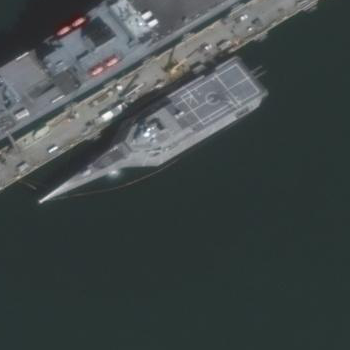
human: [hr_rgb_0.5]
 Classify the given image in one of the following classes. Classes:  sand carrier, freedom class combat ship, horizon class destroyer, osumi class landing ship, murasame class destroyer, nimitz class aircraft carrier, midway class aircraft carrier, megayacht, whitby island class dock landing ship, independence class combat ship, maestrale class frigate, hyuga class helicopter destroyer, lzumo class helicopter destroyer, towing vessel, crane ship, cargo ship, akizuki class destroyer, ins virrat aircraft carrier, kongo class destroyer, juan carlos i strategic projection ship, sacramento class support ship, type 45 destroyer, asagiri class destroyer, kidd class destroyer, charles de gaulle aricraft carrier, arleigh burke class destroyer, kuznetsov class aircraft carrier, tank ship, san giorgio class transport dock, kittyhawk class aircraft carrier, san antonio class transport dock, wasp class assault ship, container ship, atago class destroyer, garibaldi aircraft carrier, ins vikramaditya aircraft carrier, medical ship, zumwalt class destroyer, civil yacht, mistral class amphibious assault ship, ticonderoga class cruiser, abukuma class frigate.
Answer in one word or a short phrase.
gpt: Independence class combat ship